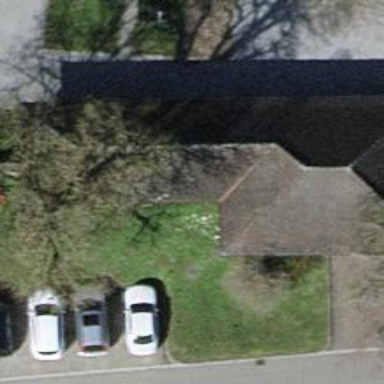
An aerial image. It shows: Bench for seating.